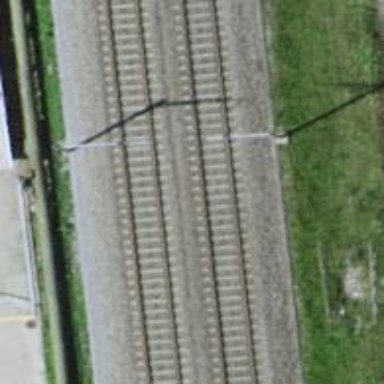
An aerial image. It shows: Railway track with contact lines for electrification.